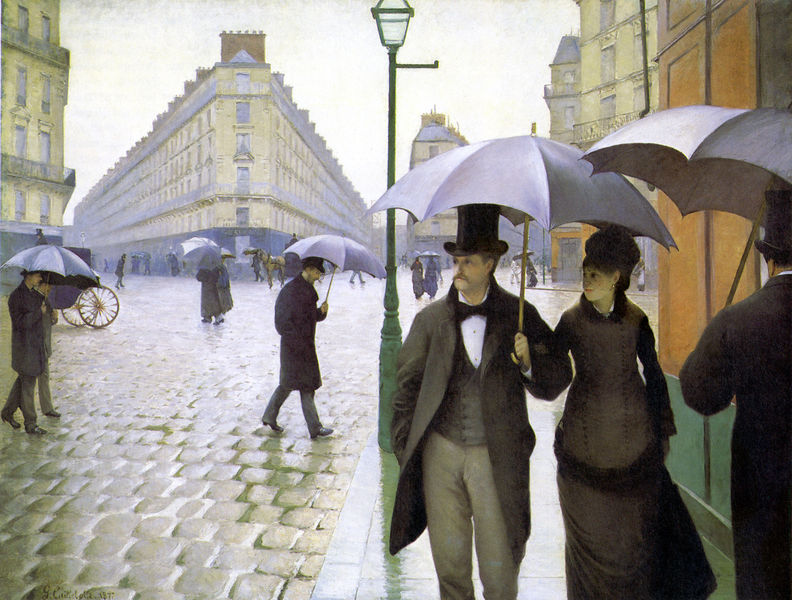
Titel: Rue de Paris: Temps de pluie, Straße in Paris: Ein regnerischer Tag
Künstler: Gustave Caillebotte
Standort: Chicago (Illinois)
Institution: The Art Institute of Chicago
Schlagwörter: blau, gemälde, gewitter, himmel, mann, schatten, wasser, weiß, wolken, frauen, gelb, grün, impressionismus, landschaft, menschen, ocker, stadt, braun, degas, fenster, frankreich, frau, grau, hut, jahrhundertwende, kleid, laterne, licht, männer, ohrring, paris, schwarz, strasse, szene, dame, gebäude, haus, regenschirm, schirm, weg, mode, zylinder, anzug, hemd, hose, jacke, mensch, steine, herr, öl, häuser, nass, spiegelung, gehen, sonne, boden, kostüm, mantel, paar, england, alltag, genre, kamin, räder, fell, balkon, taille, fassade, fassaden, ort, passanten, perspektive, pflaster, moderne, farbe, herbst, naiv, winter, amerika, kutsche, kutschen, platz, speichen, rad, wagen, caillebotte, wetter, frack, glanz, geländer, fliege, gehrock, weste, reflexion, balkone, fluchtlinien, foto, grossstadt, regen, straßen, pfützen, kopfstein, eckhaus, berlin, bürgersteig, gehsteig, spaziergang, kreuzung, gehweg, kopfsteinpflaster, regenschirme, schirme, sonntag, fluchtpunkt, straßenlampe, marktplatz, etagen, usa, spaziergänger, london, reifen, gaslaterne, nässe, innenstadt, spazierweg, flaneur, flaneure, fotografisch, tiefenraum, matel, damenmode, häus, wetse, verregnet, herrenmode, chicago, kopfsteinpfalster, nasskalt, päarchen, rue de paris, temps dep luie, the art institute, gemälde öl, stadt grossstadt